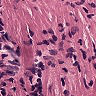
Metastatic tissue present: no